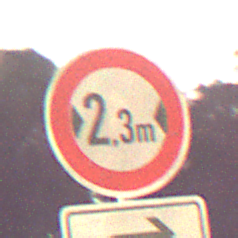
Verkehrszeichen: TatsaechlicheBreite2Komma3
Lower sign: RichtungsangabeDurchPfeile5
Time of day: Night
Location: Outdoor (Suburban)
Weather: Clear
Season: NotSpecified
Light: Artificial